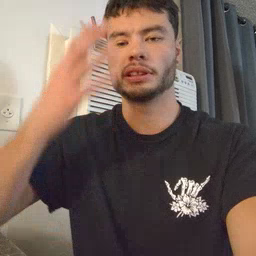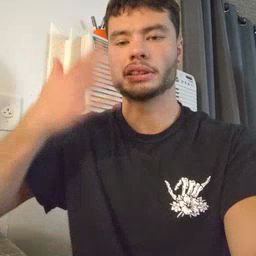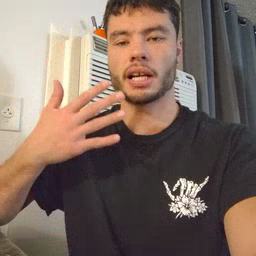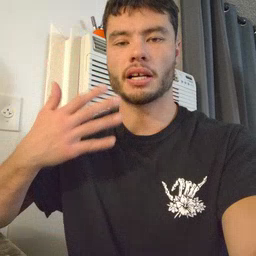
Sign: sad